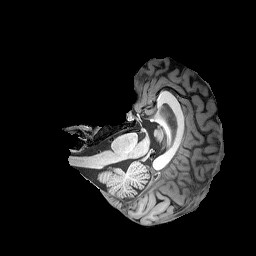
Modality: T1w
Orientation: axial
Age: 50
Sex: male
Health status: healthy